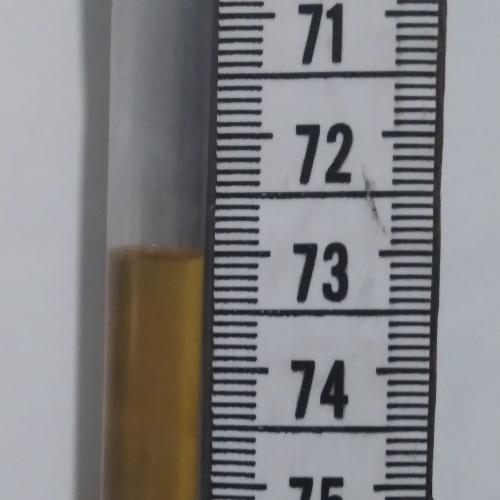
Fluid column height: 73.0 cm